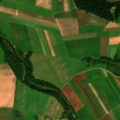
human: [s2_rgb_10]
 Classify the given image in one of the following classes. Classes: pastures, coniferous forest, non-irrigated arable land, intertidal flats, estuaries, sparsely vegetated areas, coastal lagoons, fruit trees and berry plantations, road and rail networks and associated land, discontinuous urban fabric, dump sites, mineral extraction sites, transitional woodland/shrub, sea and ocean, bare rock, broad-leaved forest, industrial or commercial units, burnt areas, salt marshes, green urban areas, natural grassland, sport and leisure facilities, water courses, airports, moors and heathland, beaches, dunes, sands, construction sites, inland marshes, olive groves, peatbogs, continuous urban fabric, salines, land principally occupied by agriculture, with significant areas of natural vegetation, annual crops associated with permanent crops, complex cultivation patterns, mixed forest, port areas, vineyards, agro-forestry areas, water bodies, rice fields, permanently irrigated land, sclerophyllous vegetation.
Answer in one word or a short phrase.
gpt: non-irrigated arable land, pastures, complex cultivation patterns, coniferous forest